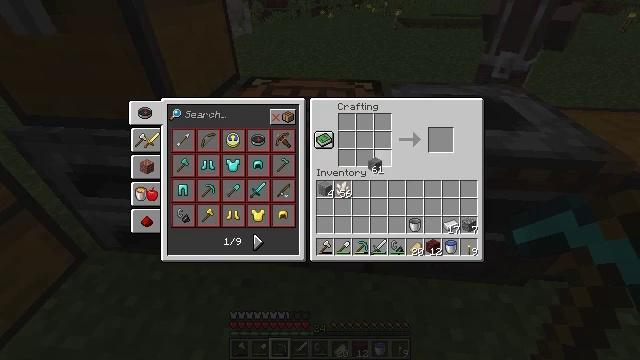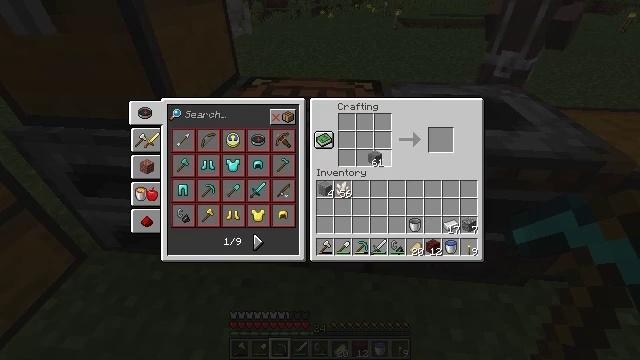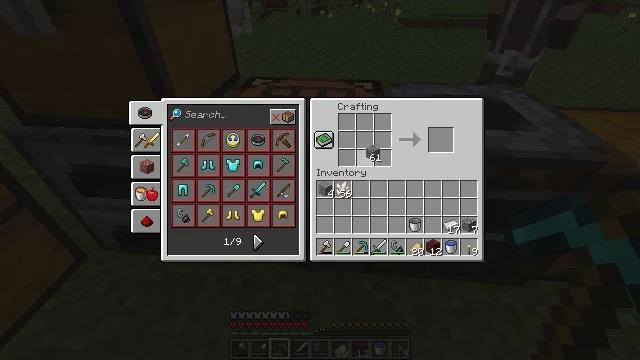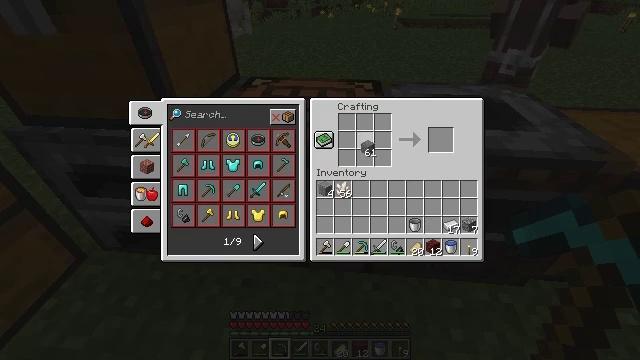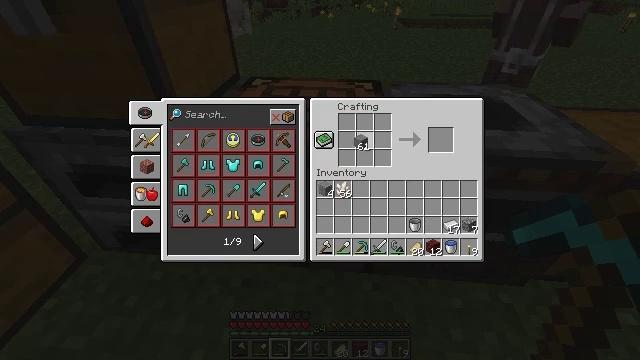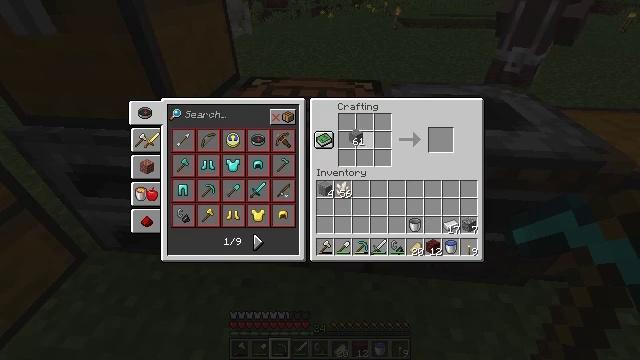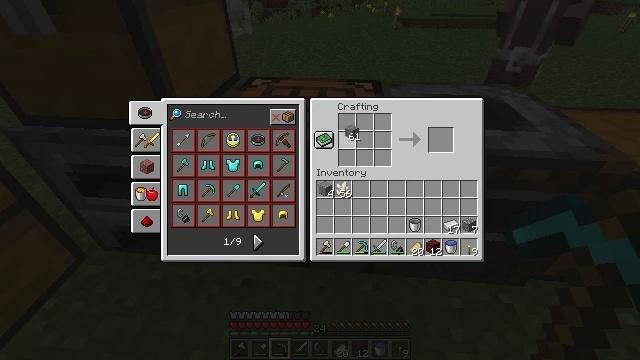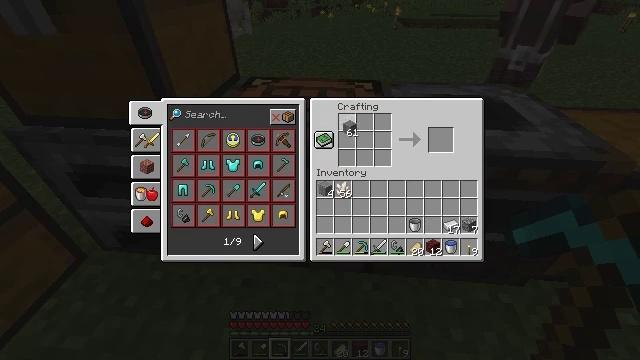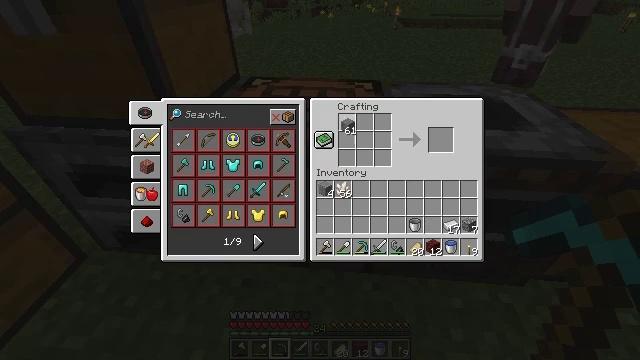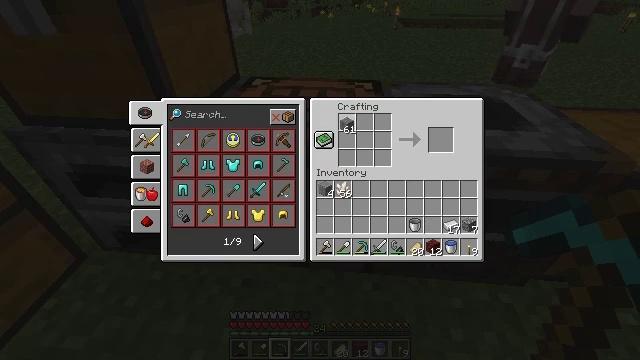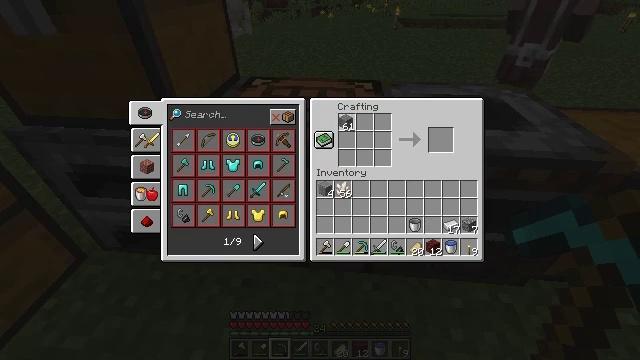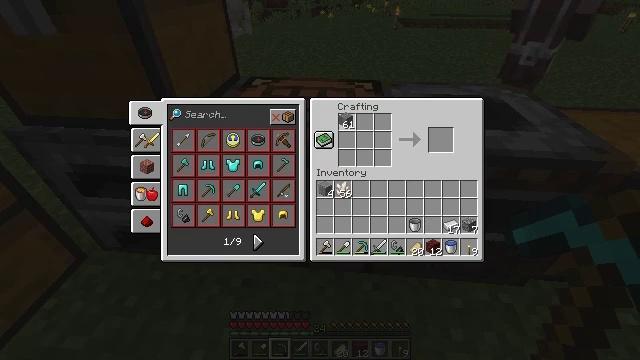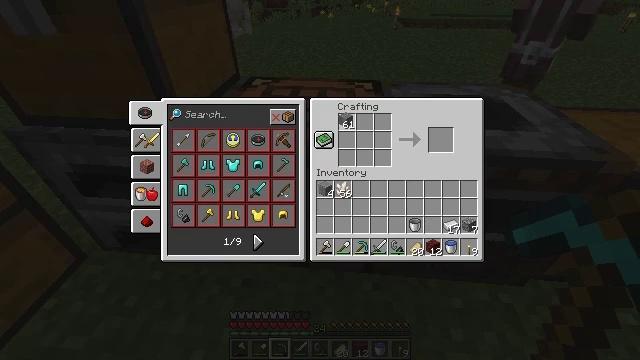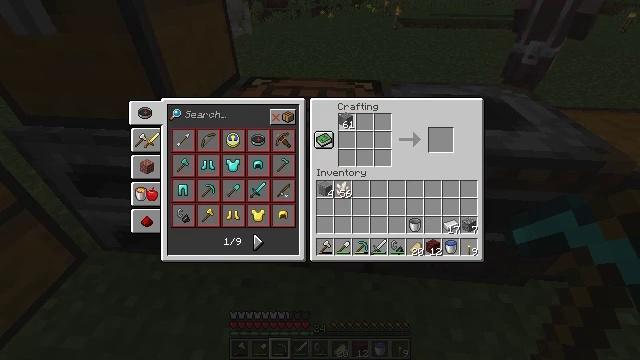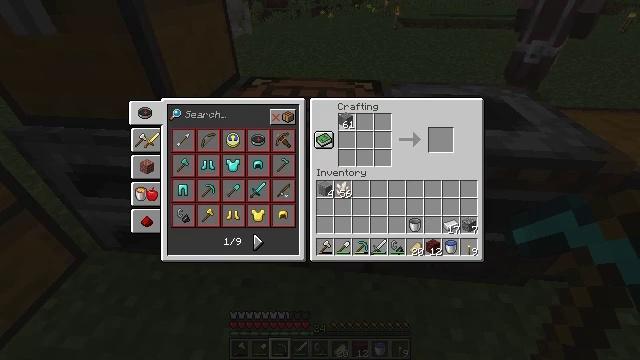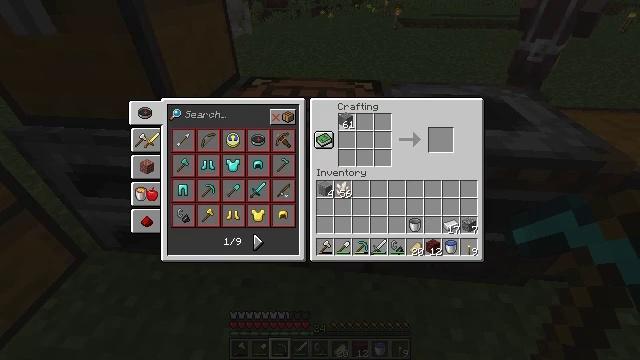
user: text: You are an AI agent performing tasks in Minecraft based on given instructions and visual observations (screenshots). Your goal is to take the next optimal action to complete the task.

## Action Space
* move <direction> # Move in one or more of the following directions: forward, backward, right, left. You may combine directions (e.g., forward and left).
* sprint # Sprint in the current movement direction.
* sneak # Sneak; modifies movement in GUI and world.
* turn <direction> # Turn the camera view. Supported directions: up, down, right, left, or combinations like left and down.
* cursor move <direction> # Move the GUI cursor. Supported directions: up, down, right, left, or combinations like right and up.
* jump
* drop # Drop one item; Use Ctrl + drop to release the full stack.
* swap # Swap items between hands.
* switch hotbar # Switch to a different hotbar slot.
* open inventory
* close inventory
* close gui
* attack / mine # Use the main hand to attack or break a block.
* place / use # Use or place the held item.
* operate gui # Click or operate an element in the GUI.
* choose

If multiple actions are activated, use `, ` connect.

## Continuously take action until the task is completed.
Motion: motion action
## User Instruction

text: Craft stone stairs.
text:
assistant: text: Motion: turn up
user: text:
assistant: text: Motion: no_op
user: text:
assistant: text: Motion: no_op
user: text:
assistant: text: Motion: turn left
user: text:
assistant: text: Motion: no_op
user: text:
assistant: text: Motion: no_op
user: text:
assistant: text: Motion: no_op
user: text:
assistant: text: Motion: no_op
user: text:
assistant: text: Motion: no_op
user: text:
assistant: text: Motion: no_op
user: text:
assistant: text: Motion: no_op
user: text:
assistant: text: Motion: no_op
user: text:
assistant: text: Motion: no_op
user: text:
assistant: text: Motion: use / place
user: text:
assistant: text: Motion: use / place
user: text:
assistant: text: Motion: turn down, use / place
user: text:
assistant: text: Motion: turn down, use / place
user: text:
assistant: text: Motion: turn down, use / place
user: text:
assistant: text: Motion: use / place
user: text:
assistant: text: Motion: use / place
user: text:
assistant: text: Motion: use / place
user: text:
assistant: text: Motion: use / place
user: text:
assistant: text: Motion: turn right, use / place
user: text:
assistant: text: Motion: turn right, use / place
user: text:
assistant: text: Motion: use / place
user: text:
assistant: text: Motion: use / place
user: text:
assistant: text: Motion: use / place
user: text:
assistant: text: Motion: use / place
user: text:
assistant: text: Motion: use / place
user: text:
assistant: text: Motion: use / place